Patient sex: M
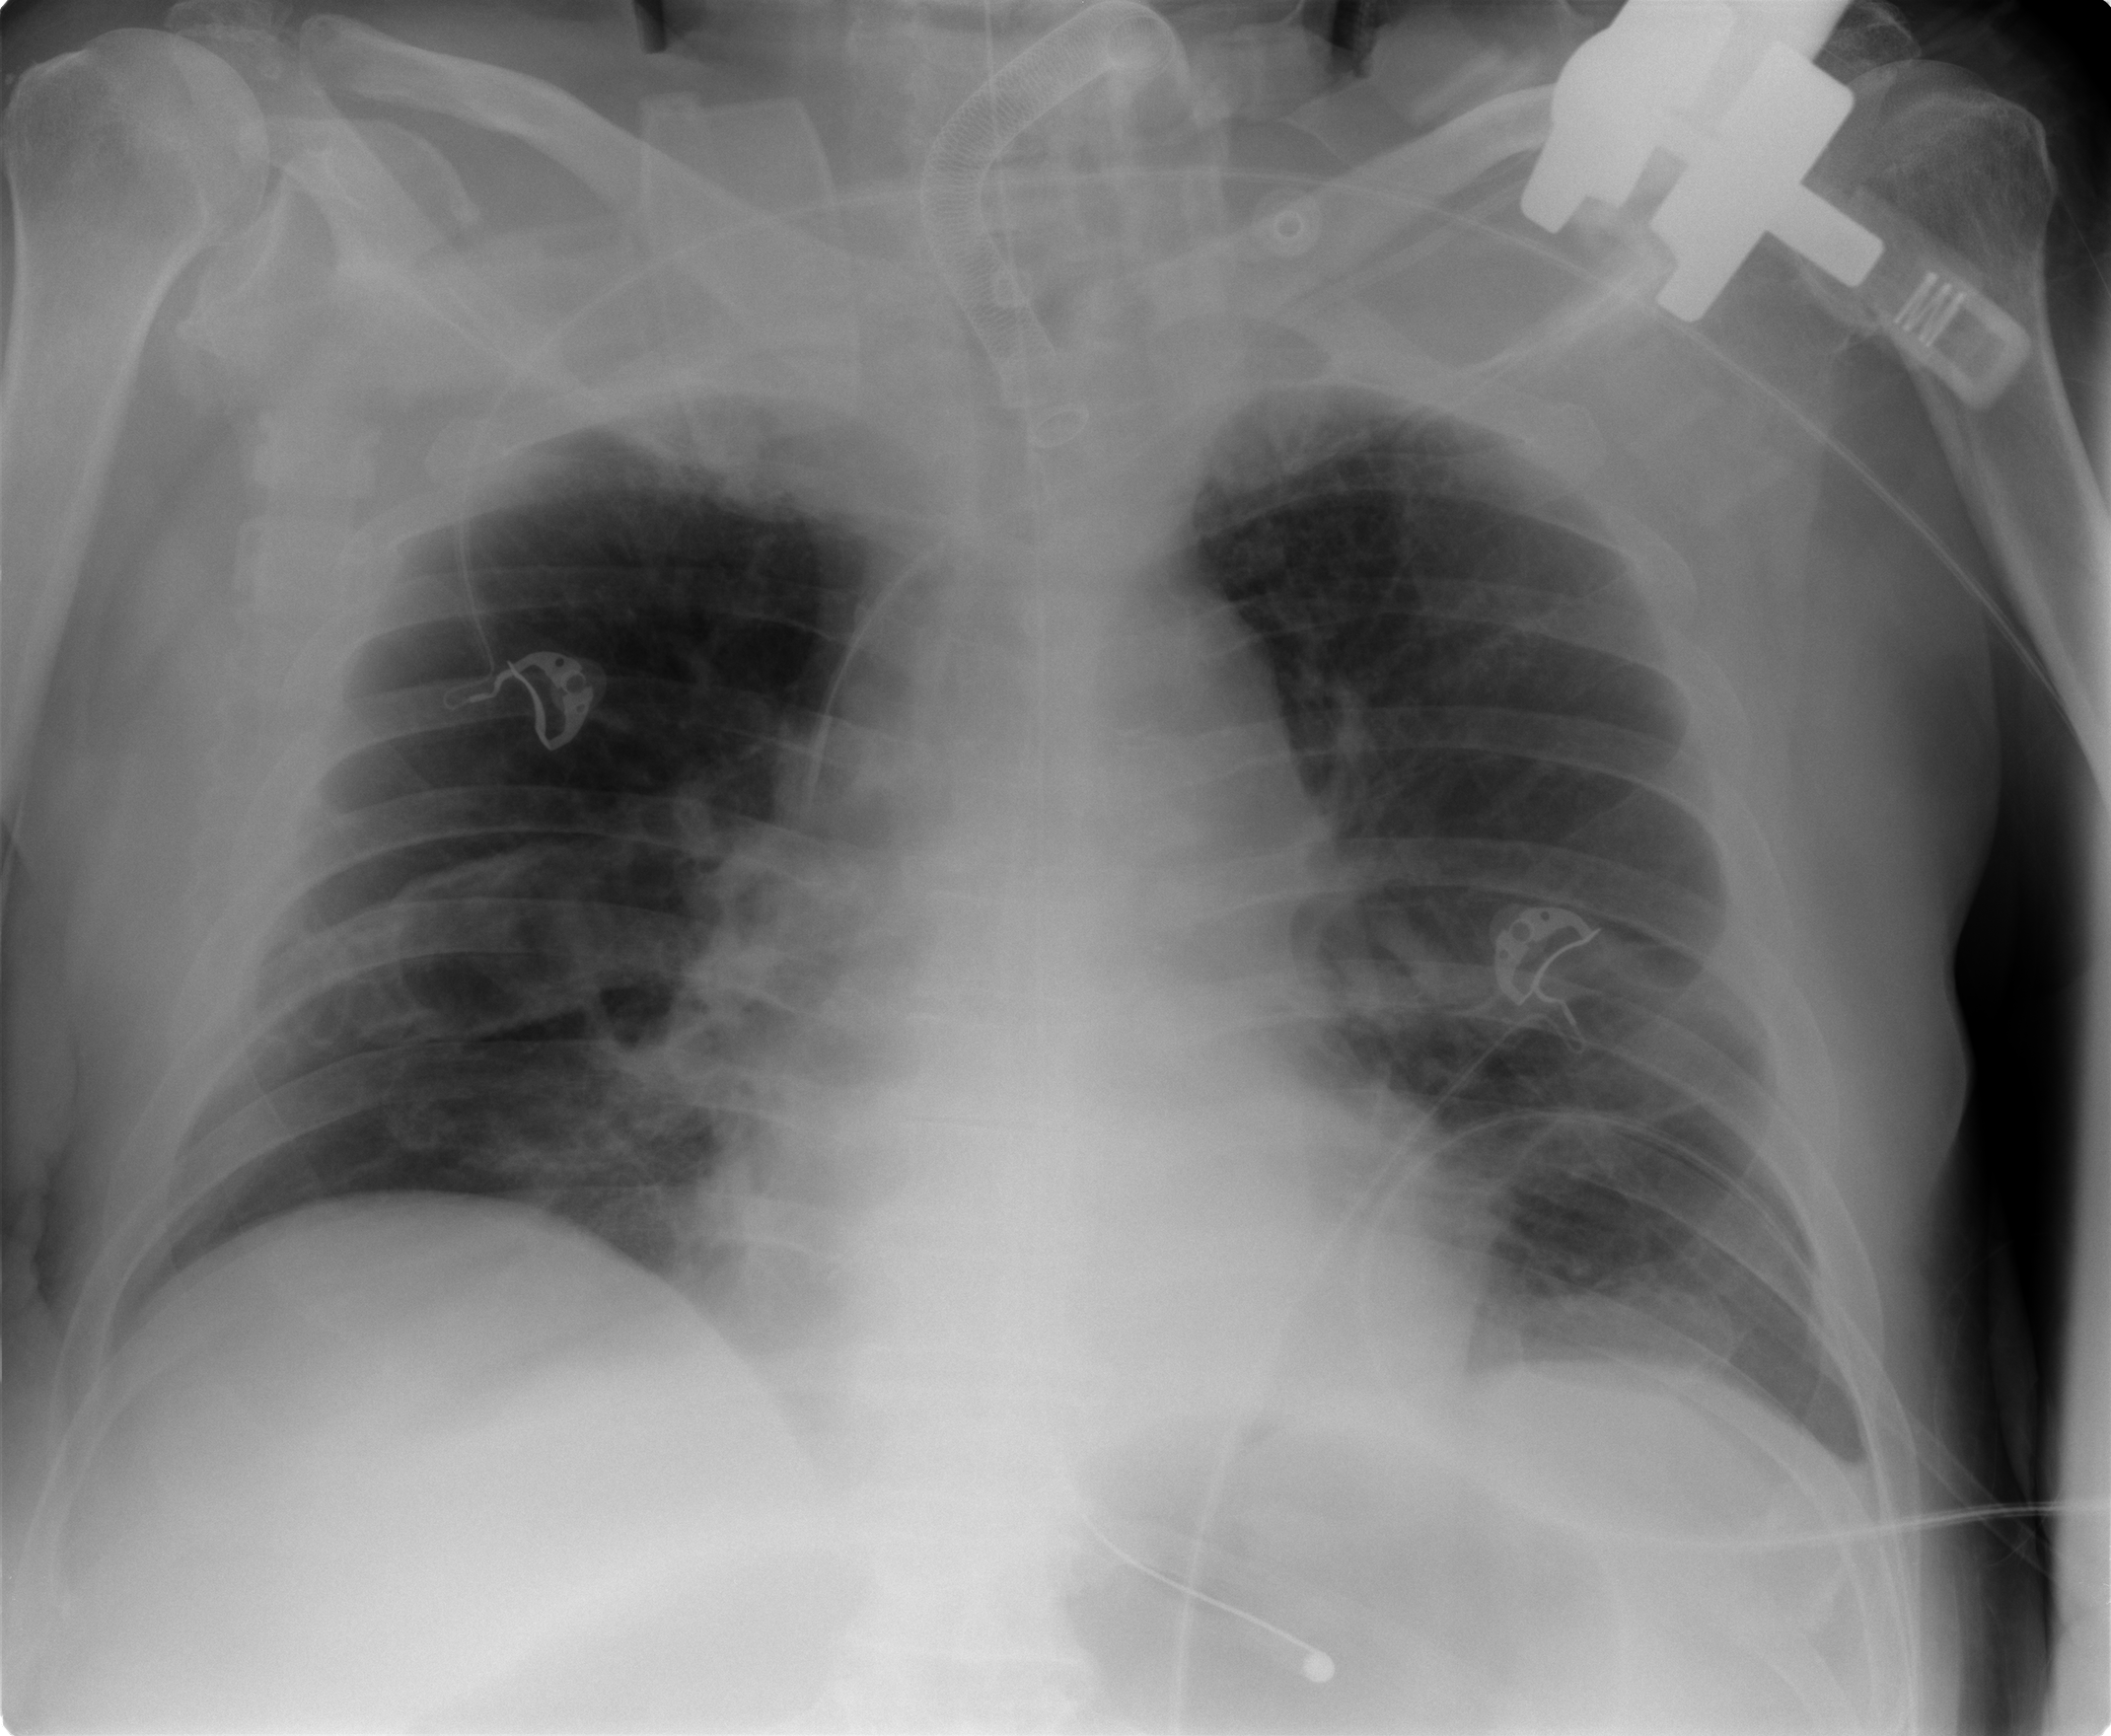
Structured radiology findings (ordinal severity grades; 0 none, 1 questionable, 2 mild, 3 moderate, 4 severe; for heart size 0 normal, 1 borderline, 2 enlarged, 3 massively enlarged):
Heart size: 1
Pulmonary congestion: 1
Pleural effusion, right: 0
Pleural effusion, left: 1
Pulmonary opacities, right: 0
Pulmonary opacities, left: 1
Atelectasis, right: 2
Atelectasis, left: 2